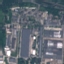
Land use / land cover class: Industrial